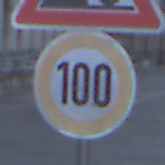
Verkehrszeichen: Geschwindigkeit100
Zusatzzeichen oben: SteinschlagLinks
Umgebung: Outdoor, Urban
Tageszeit: Dawn
Wetter: Clear
Licht: Natural
Jahreszeit: NotSpecified
Kontrast: LowContrast